【题型】选择题　【知识点】平面几何　【难度】medium
在 $\square ABCD$ 中，$\angle A = 60^\circ$，$E$ 为 $AD$ 边的一点。动点 $P$ 从点 $A$ 出发以 $1\ \text{cm/s}$ 的速度，沿 $AB \to BC$ 匀速运动，运动到点 $C$ 时停止。设点 $P$ 的运动时间为 $x(\text{s})$，线段 $PE$ 的长为 $y(\text{cm})$，$y$ 与 $x$ 的函数图像如图 2 所示，则 $\triangle EBC$ 的面积 $(\text{cm}^2)$ 为（ ）

\noindent A. $3$ \quad B. $2\sqrt{3}$ \quad C. $4\sqrt{3}$ \quad D. $4$
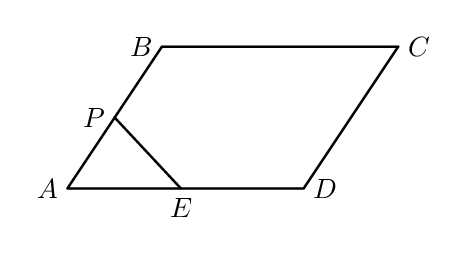
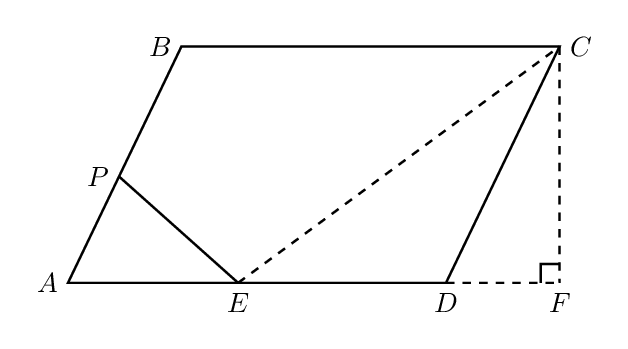
【解答】
\noindent 【答案】B

\noindent 【详解】解：由图像可知，当点 \(P\) 与点 \(A\) 重合时，\(PE = AE = 2\ \text{cm}\)，当点 \(P\) 与点 \(C\) 重合时，\(PE = CE = 2\sqrt{3}\ \text{cm}\)，且 \(AB = 2\ \text{cm}\)。

\noindent 过点 \(C\) 作 \(CF \perp AD\)，交 \(AD\) 延长线于点 \(F\)，如下图。

\noindent \(\because\) 四边形 \(ABCD\) 为平行四边形，\(\angle A = 60^\circ\)，

\noindent \(\therefore AB \parallel CD\)，\(AB = CD = 2\ \text{cm}\)，\(BC = AD\)，

\noindent \(\therefore \angle CDF = \angle A = 60^\circ\)，

\noindent \(\therefore \angle DCF = 90^\circ - \angle CDF = 30^\circ\)，\(\therefore DF = \dfrac{1}{2}CD = 1\ \text{cm}\)，

\noindent \(\therefore CF = \sqrt{CD^2 - DF^2} = \sqrt{2^2 - 1^2} = \sqrt{3}\ \text{cm}\)，

\noindent \(\therefore EF = \sqrt{CE^2 - CF^2} = \sqrt{(2\sqrt{3})^2 - (\sqrt{3})^2} = 3\ \text{cm}\)，

\noindent \(\therefore DE = EF - DF = 3 - 1 = 2\ \text{cm}\)，

\noindent \(\therefore BC = AD = AE + DE = 2 + 2 = 4\ \text{cm}\)，

\noindent \(\therefore \triangle EBC\) 的面积 \(S = \dfrac{1}{2}AD \times CF = \dfrac{1}{2} \times 4 \times \sqrt{3} = 2\sqrt{3}\ \text{cm}^2\)。

\noindent 故选：B。
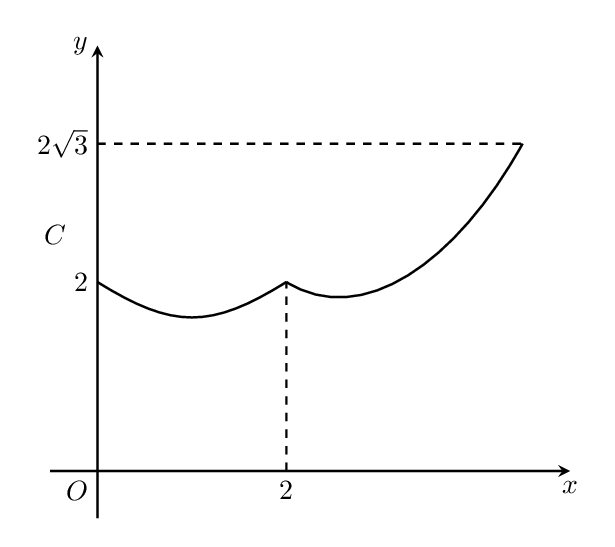